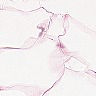
Metastatic tissue present: no